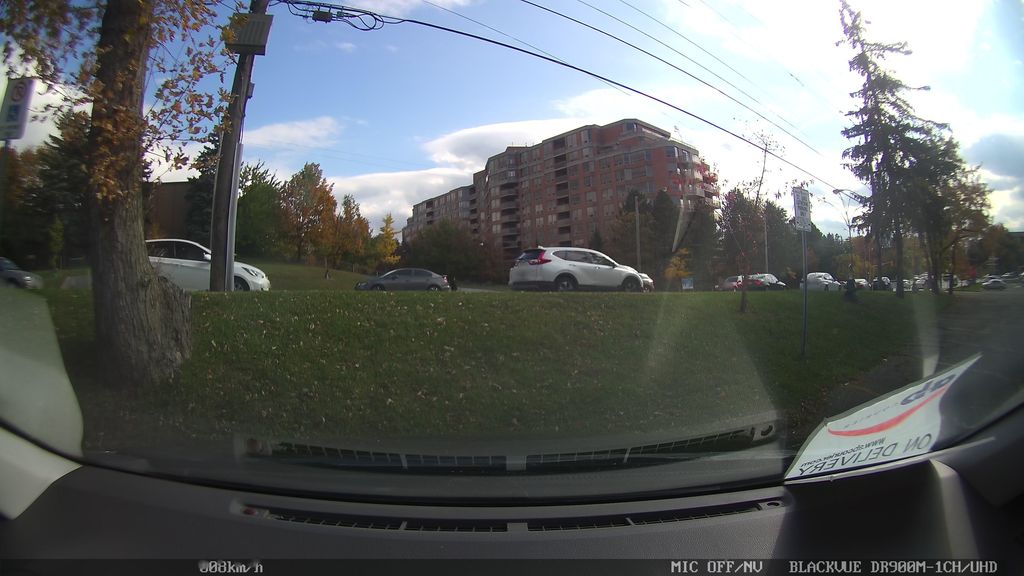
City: toronto